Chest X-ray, PA view. Patient: 50 years old, sex M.
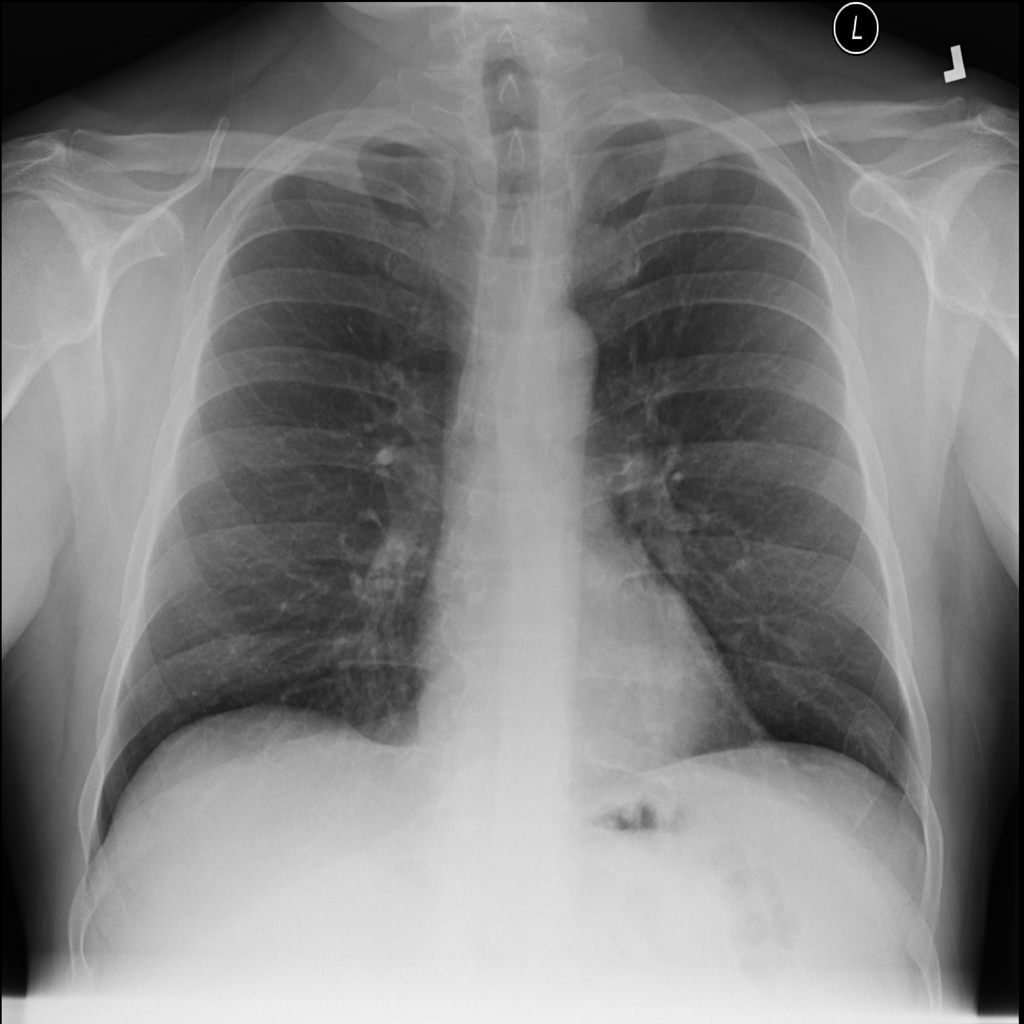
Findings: No Finding